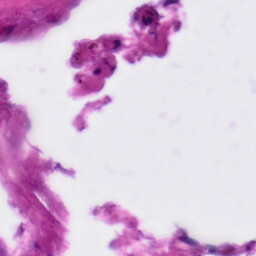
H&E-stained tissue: Tonsil